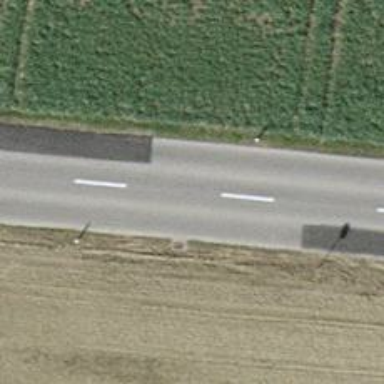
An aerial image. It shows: Tertiary road with asphalt surface.